Question: I'm adding strings to a listbox using the code below. When I run the code and the window opens, the longer strings get clipped as the window is not large enough (see screenshot). I have tried making the window resizeable and adding scroll bars but I was wondering if there was a way to automatically size it to fit the content.
'''
master = tk.Tk()
listbox = tk.Listbox(master, selectmode=tk.SINGLE)
games = ["Garry's Mod", "Mount and Blade: Warband", "Tekkit"]
for game in sorted(games):
listbox.insert(tk.END, game)
button = tk.Button(master, text="Execute", command=execute)
listbox.pack()
button.pack()
tk.mainloop()
'''

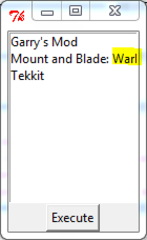
Answer: Resetting the listbox width worked for me. I used the Oblivion's answer and noticed that the width is always zero.
'''
listbox = tk.Listbox(master, selectmode=tk.SINGLE)
listbox.config(width=0)
'''
I also recommend to reset the root window geometry after reloading a content of the list. Otherwise if user manually extends a window the window would stop accommodate size of its content.
'''
root.winfo_toplevel().wm_geometry("")
'''